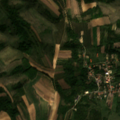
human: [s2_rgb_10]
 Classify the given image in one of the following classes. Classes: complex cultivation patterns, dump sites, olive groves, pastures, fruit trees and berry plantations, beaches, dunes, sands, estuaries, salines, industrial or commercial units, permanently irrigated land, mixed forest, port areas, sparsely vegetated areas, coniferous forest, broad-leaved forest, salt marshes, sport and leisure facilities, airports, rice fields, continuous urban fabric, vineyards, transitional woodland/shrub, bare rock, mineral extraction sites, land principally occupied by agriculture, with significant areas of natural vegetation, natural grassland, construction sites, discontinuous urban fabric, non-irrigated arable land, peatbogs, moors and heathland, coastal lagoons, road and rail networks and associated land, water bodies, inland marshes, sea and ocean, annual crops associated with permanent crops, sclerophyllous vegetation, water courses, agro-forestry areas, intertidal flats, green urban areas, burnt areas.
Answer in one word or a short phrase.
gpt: non-irrigated arable land, complex cultivation patterns, land principally occupied by agriculture, with significant areas of natural vegetation, broad-leaved forest, transitional woodland/shrub